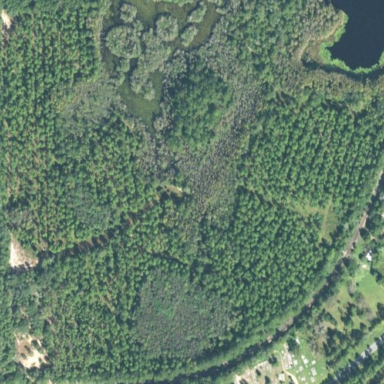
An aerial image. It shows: Forest dominated by needle-leaved trees.